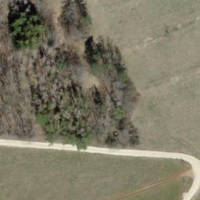
EUNIS habitat code: 52
Species observed at this site:
Hemaris fuciformis
Hemaris tityus